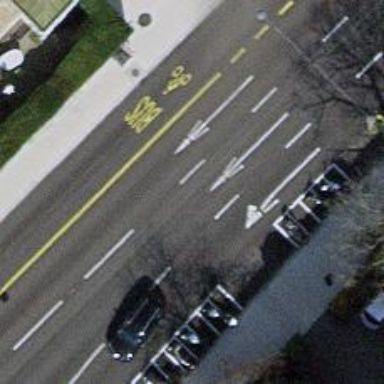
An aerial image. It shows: Asphalt road with primary highway designation. There is bus lane on the right and shared bus and cycle lane on the right.